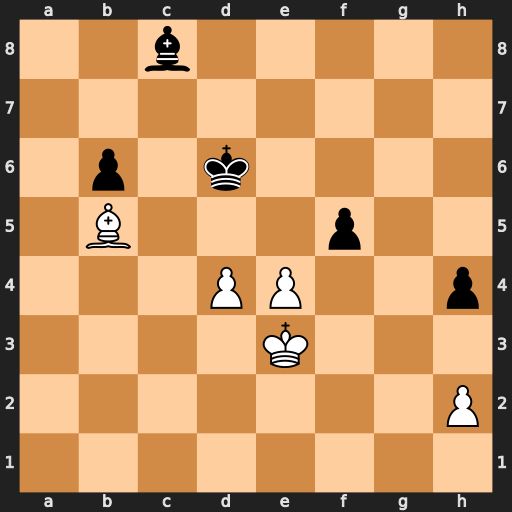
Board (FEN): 2b5/8/1p1k4/1B3p2/3PP2p/4K3/7P/8
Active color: w
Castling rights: -
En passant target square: -
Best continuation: e5+ Kd5 Kd3 Bb7 Bc4+